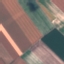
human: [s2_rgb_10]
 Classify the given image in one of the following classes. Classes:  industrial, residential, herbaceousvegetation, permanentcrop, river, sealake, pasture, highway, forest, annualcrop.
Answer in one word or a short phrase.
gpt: AnnualCrop